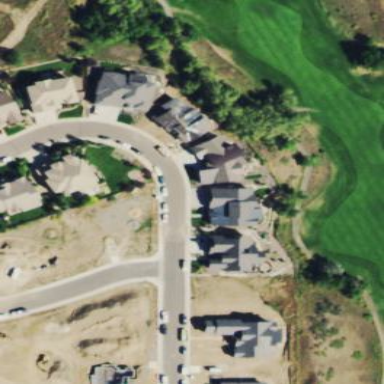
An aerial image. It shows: Grassy area designated as golf fairway.